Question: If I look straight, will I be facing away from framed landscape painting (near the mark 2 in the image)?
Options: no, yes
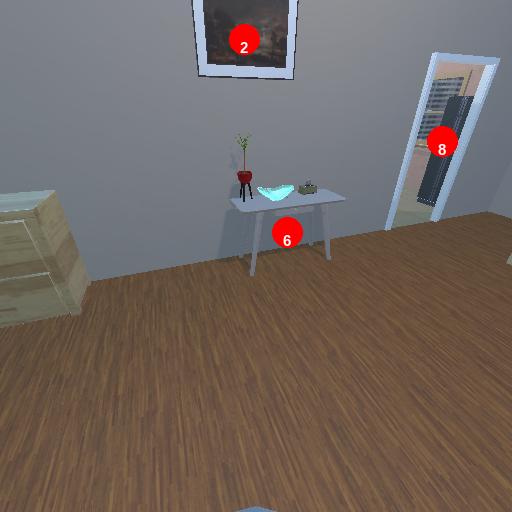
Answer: no